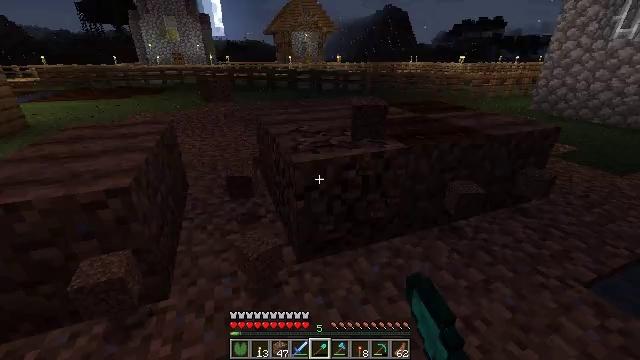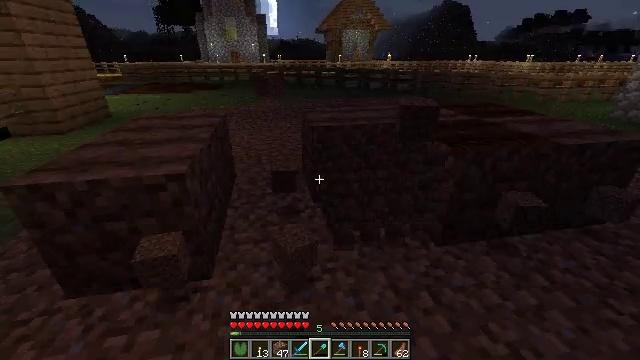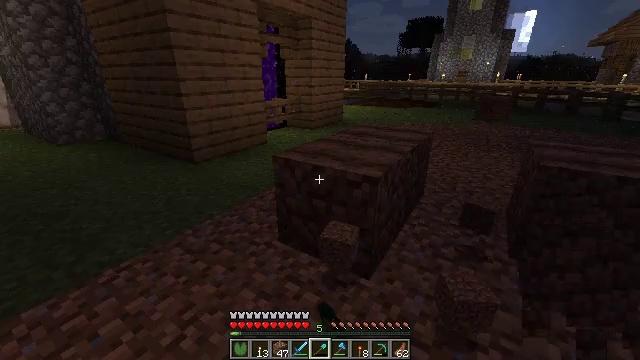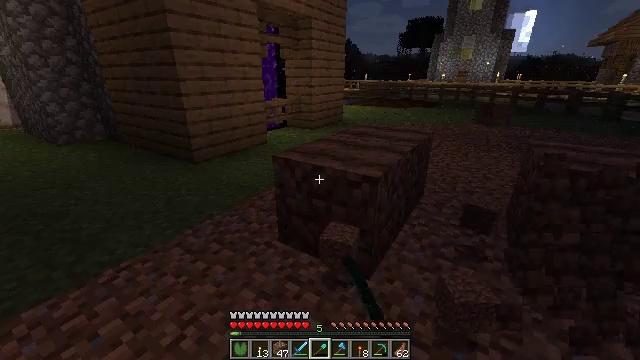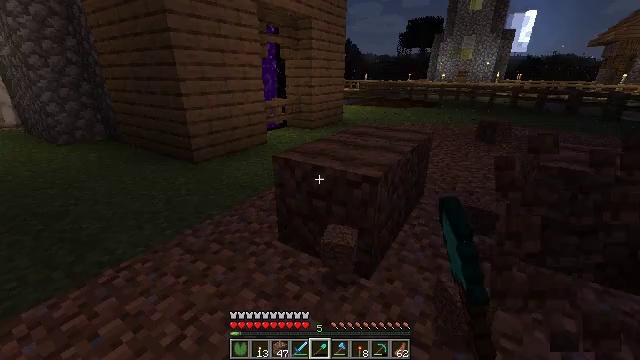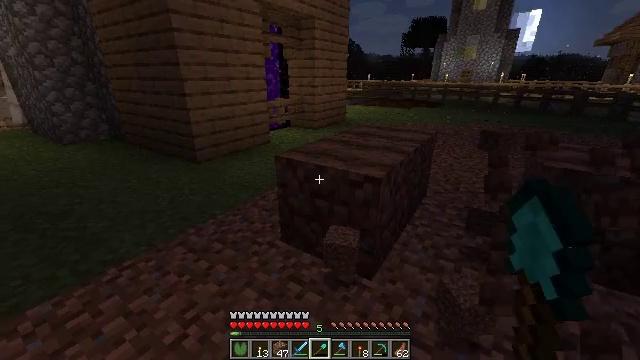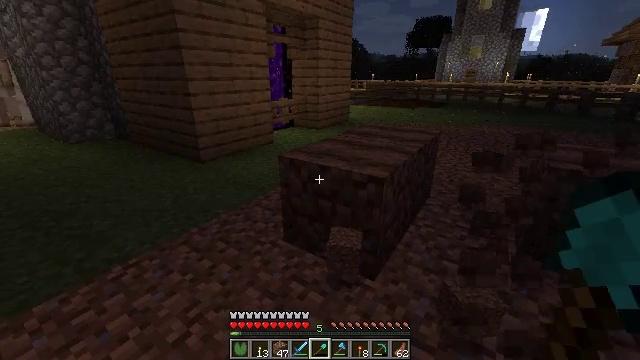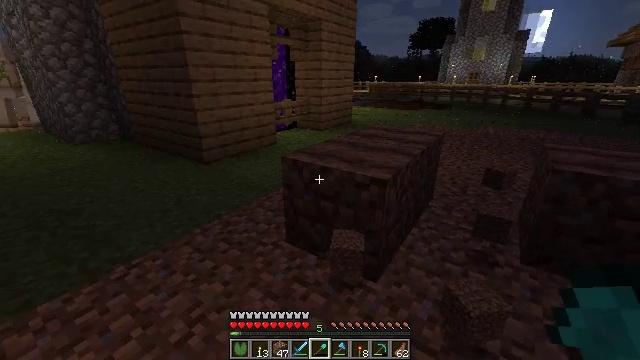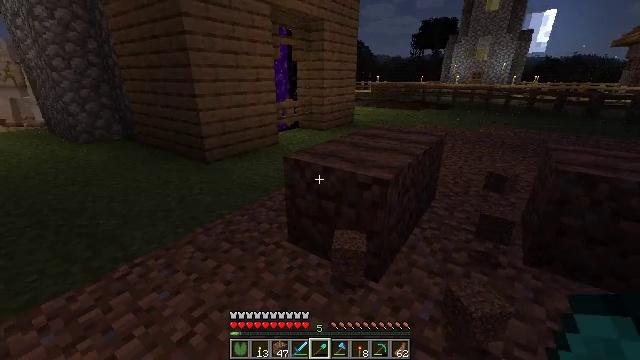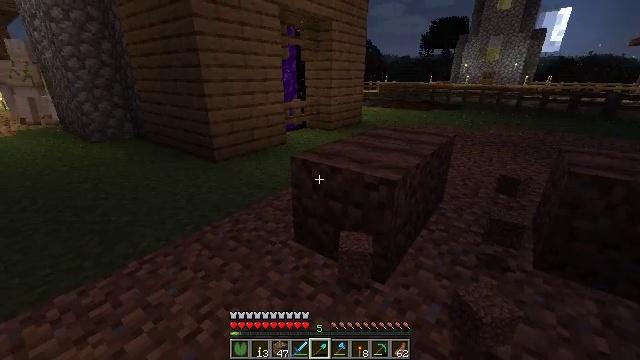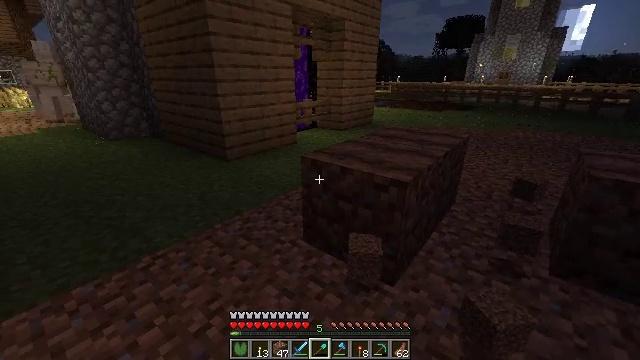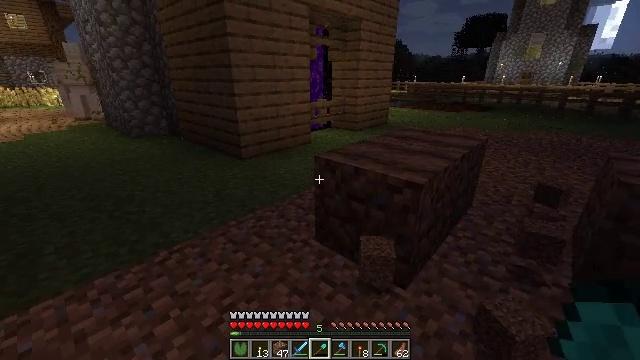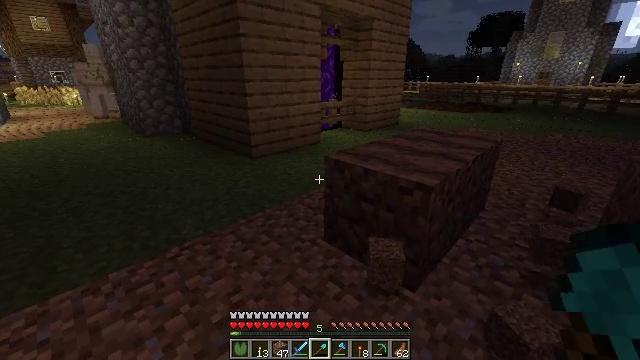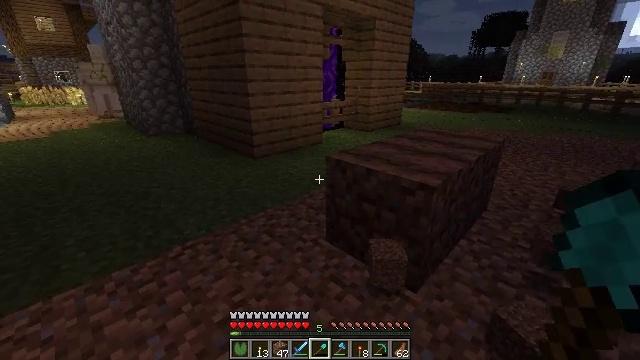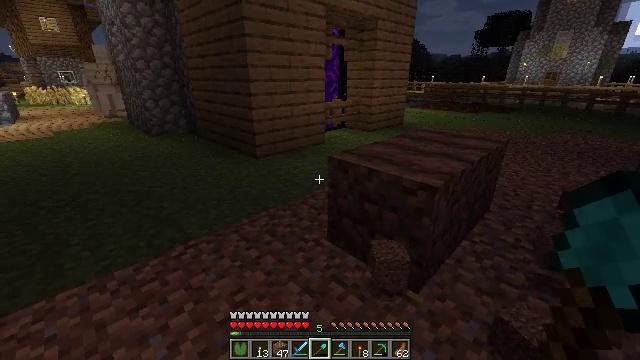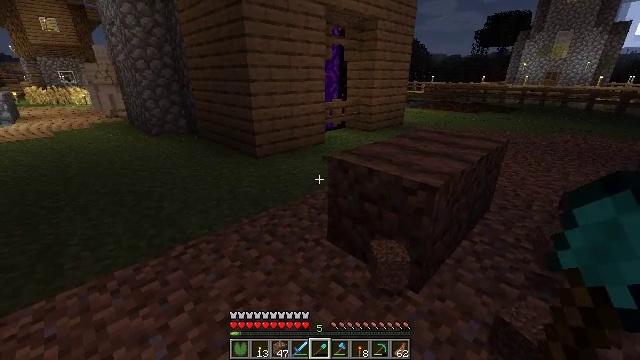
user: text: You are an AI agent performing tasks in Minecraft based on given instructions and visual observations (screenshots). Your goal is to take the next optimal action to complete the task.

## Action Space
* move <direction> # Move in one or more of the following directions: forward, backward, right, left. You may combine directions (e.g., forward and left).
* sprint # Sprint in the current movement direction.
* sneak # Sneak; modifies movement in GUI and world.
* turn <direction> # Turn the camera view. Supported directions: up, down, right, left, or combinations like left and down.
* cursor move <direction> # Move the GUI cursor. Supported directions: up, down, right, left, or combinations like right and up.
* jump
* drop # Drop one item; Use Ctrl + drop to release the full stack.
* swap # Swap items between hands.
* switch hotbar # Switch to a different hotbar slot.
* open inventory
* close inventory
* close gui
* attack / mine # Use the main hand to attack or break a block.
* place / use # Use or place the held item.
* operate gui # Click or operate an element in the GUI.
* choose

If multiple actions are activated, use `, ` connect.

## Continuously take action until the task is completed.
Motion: motion action
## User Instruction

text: Harvest farmland back to plain soil.
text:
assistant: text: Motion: attack / mine
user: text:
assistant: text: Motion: turn left and up, attack / mine
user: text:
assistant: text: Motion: no_op
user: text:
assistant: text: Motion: no_op
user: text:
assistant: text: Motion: no_op
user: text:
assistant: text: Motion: no_op
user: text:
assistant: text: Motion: no_op
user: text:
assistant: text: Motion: no_op
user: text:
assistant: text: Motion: turn left
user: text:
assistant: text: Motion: turn left
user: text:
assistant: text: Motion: turn left
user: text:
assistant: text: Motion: turn left
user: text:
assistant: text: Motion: no_op
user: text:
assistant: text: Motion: no_op
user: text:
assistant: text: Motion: attack / mine
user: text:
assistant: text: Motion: attack / mine
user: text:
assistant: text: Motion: attack / mine
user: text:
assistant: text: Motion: turn right, attack / mine
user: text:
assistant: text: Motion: turn right and down, attack / mine
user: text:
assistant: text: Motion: turn right, attack / mine
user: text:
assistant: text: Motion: attack / mine
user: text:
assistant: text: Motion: attack / mine
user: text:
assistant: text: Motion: attack / mine
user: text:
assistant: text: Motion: attack / mine
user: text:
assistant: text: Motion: move forward, attack / mine
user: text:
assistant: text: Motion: move forward, attack / mine
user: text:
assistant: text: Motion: move forward, attack / mine
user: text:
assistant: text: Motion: move forward, turn right and up, attack / mine
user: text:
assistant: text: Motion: turn right, attack / mine
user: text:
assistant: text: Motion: turn right, attack / mine